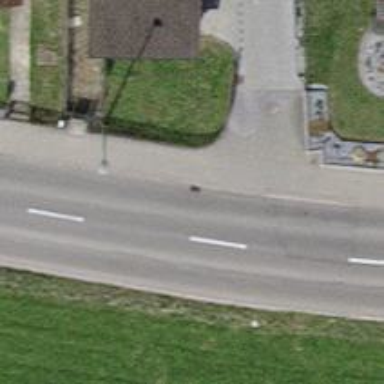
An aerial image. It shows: Sidewalk.